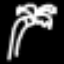
Label: palm tree